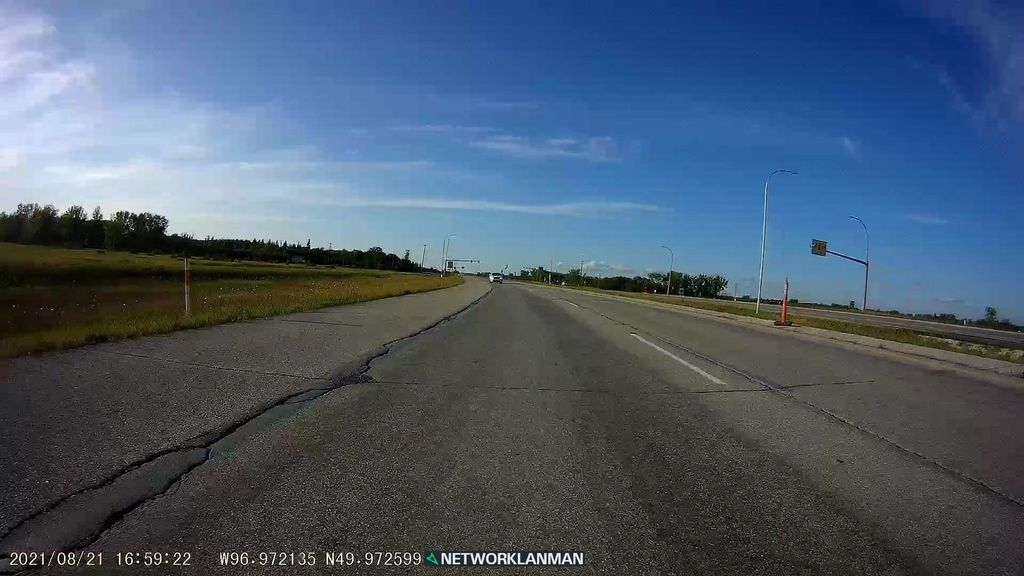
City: winnipeg